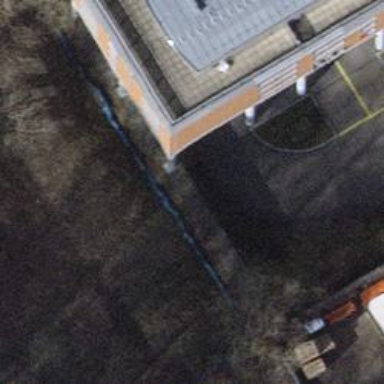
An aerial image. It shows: Driveway that serves as building passage under tunnel.